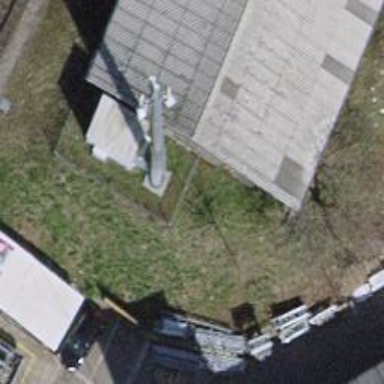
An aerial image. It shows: Mast tower used for communication.